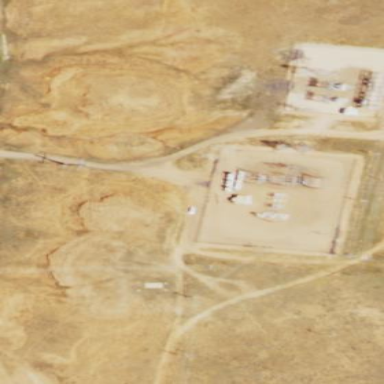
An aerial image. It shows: Outdoor power substation enclosed by fence.